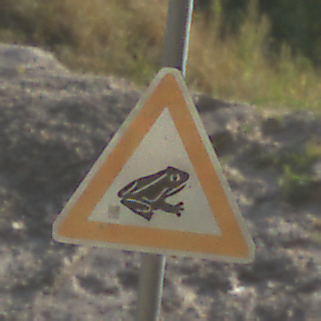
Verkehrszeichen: AmphibienwanderungLinks
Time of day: MorningAfternoon
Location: Outdoor (Nature)
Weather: PartlyCloudy
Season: NotSpecified
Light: Natural